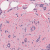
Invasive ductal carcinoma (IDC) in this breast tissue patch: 1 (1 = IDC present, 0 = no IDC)